Question:
I am looking for the quick fix for removing the class 'checked' in the lower most level. '$('#bannerGeography tr td .allTR .option-group div.checkbox').RemoveClass('checked');'
Did not seem to work. Can you please help
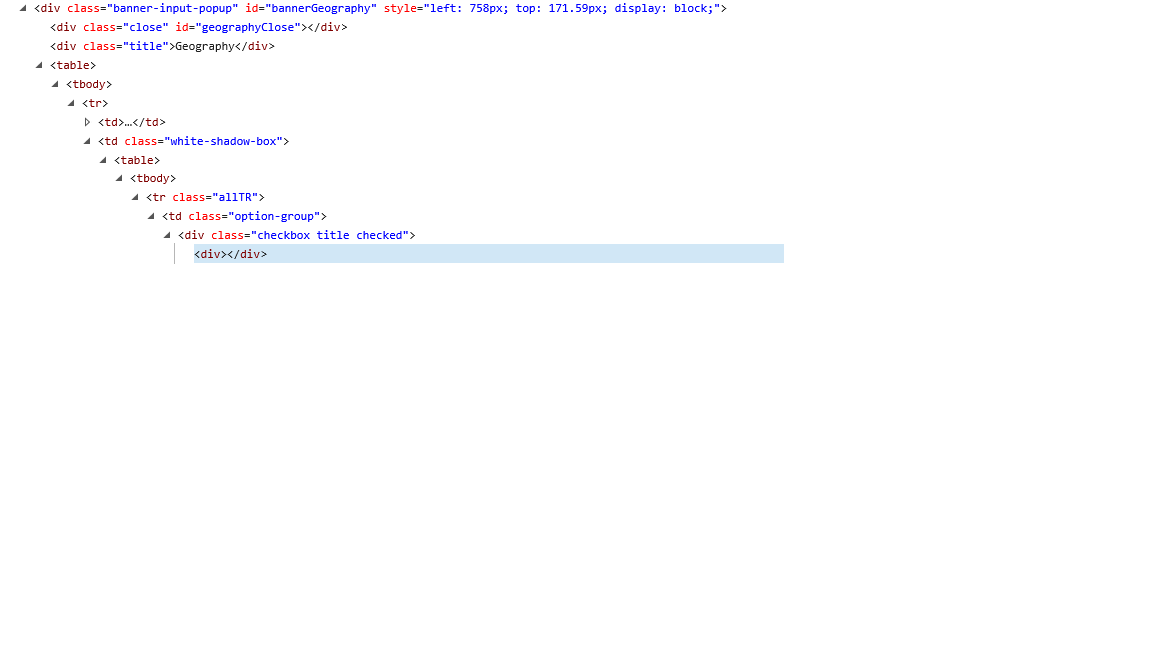
Answer: Use 'removeClass'(Notice 'r') and not 'RemoveClass':
'''
$('#bannerGeography tr td .allTR .option-group div.checkbox').removeClass('checked');
// ^
'''
Docs: <URL>
> Remove a single class, multiple classes, or all classes from each element in the set of matched elements.